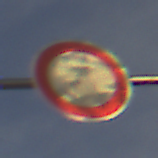
Verkehrszeichen: VerbotFahrzeugeAllerArt
Umgebung: Outdoor, Nature
Tageszeit: SunriseSunset
Wetter: PartlyCloudy
Licht: Natural
Jahreszeit: Summer
Kontrast: HighContrast